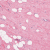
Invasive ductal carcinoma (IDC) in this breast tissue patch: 0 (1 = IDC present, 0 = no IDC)